Question: So I came across this problem of a number list having decimal numbers in between integers, and I would like to change them to a list of just integers.
So there is a list that looks like this :
- - - - - - - - - -
I want to keep the group of the same numbers but just want to renumber them with integers, so the end result would look something like this:
- - - - - - - - - -
Or this is a screenshot of an example,

After some trial and errors, I ask for help.
The logic of renumbering is
1. Numerical order
2. Rows of the same numbers need to have the same number
And of course, this is just a small example of the actual task I need to do that has like over thousands of entries.
What macro would be able to do that?
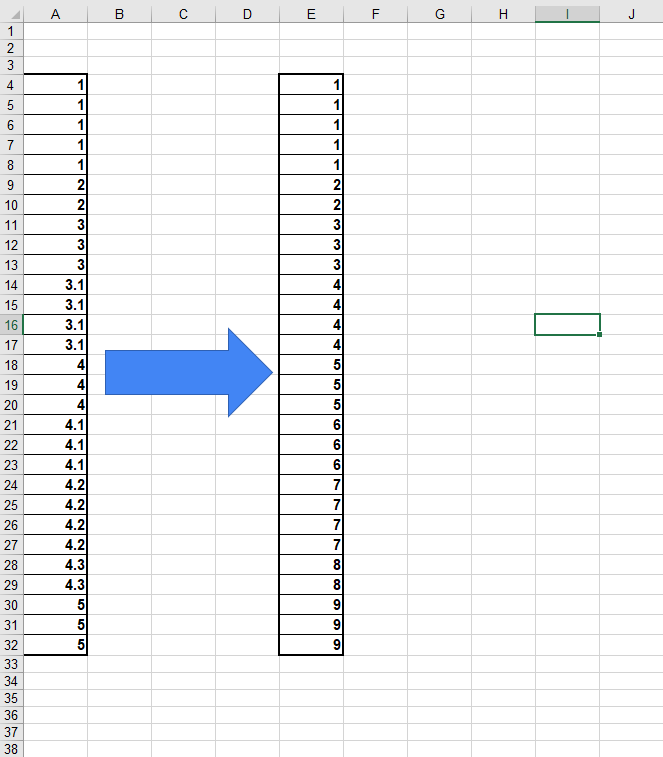
Answer: You need a formula, like this one:
'''
=IF(A1=A2,B1,B1+1)
'''
The results are like the following screenshot:
<URL>
For your information: "B1" equals '=A1' (so you must start with an integer), "B2" equals the mentioned formula and you just drag it down.